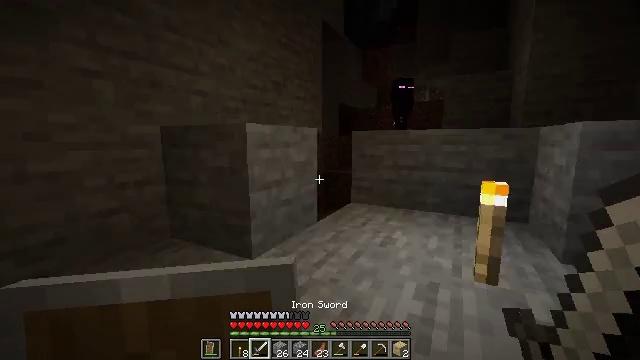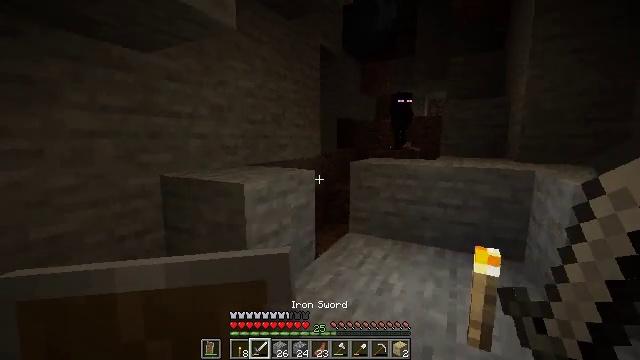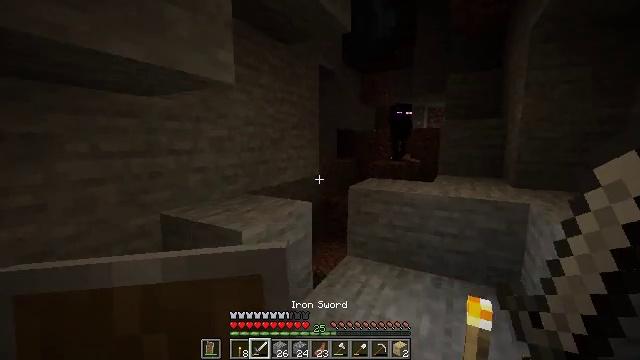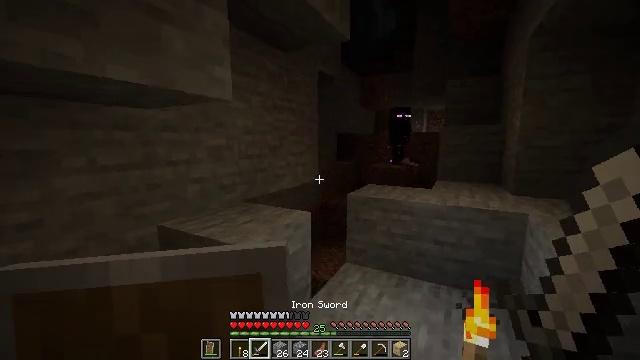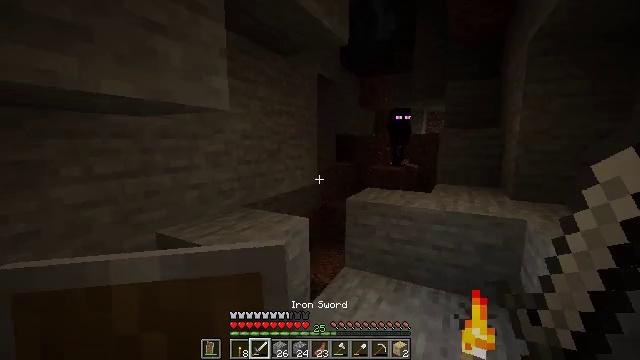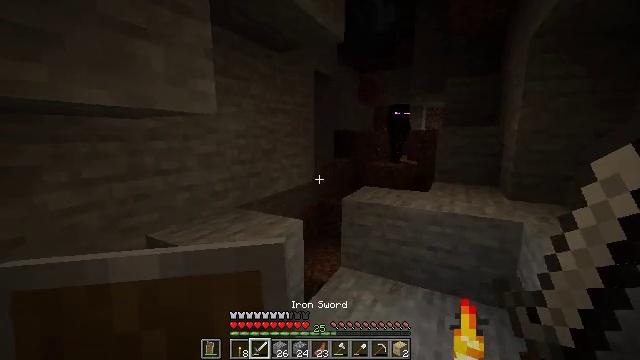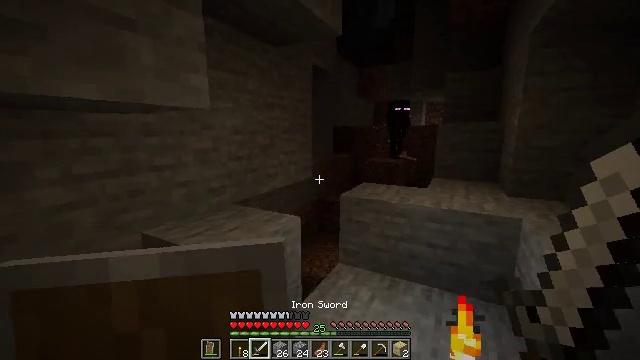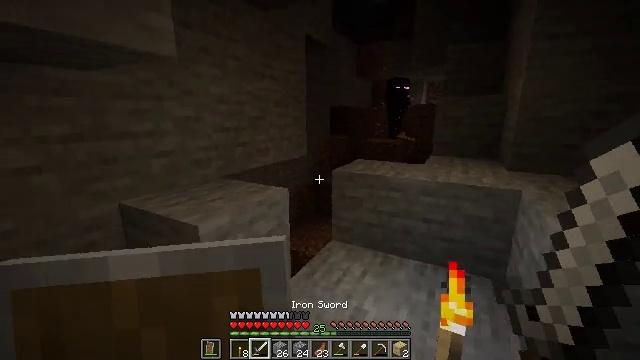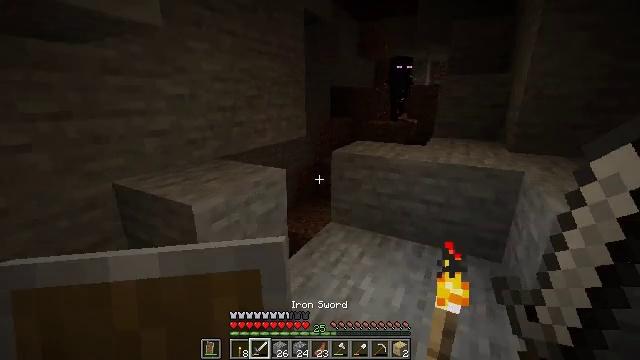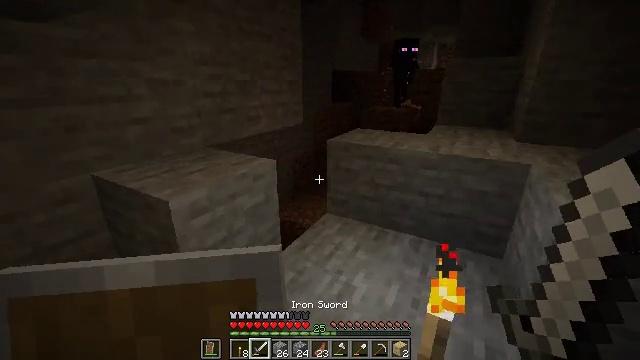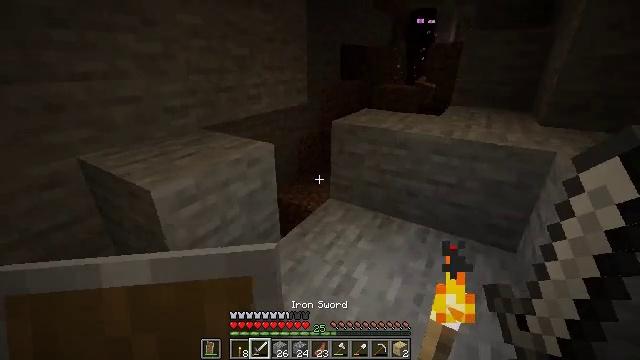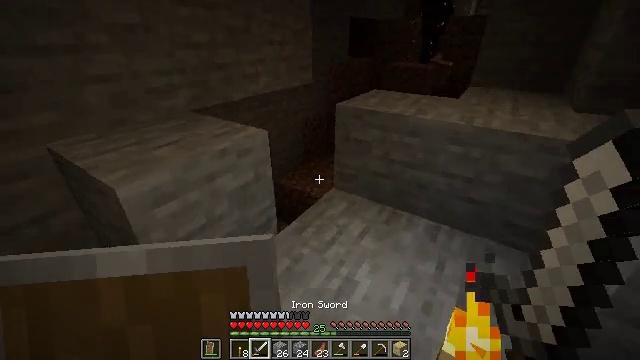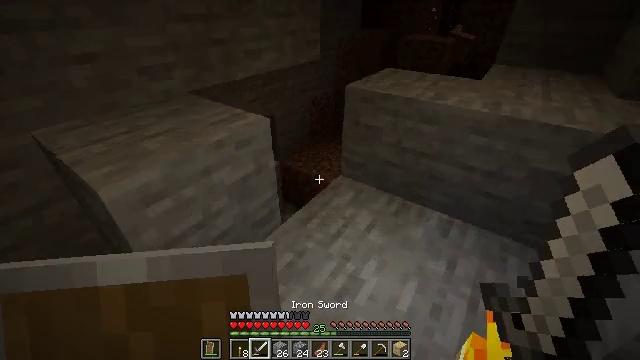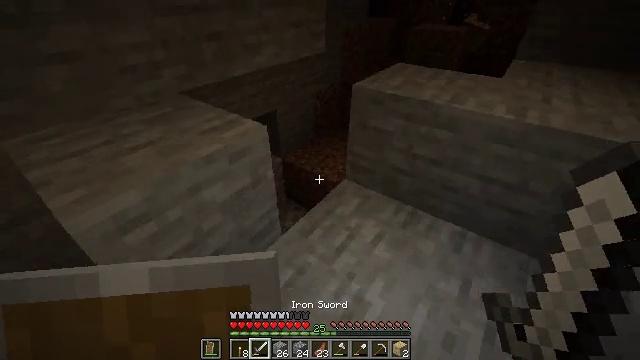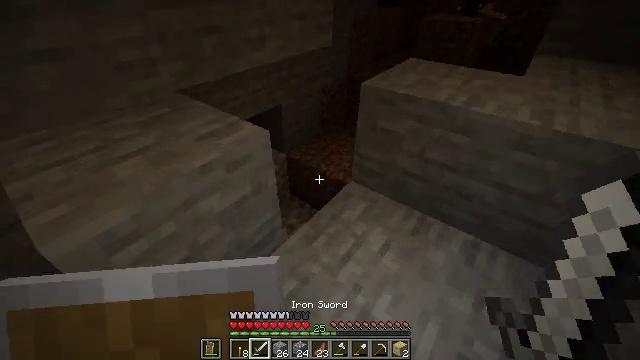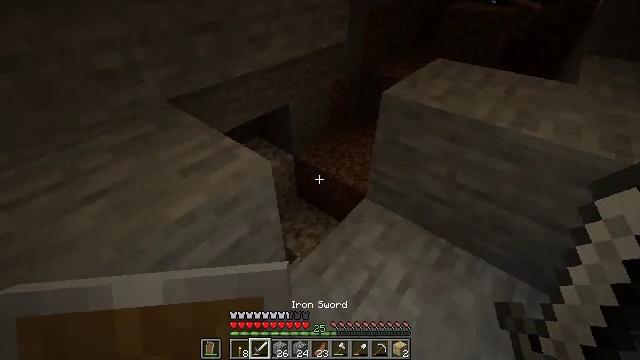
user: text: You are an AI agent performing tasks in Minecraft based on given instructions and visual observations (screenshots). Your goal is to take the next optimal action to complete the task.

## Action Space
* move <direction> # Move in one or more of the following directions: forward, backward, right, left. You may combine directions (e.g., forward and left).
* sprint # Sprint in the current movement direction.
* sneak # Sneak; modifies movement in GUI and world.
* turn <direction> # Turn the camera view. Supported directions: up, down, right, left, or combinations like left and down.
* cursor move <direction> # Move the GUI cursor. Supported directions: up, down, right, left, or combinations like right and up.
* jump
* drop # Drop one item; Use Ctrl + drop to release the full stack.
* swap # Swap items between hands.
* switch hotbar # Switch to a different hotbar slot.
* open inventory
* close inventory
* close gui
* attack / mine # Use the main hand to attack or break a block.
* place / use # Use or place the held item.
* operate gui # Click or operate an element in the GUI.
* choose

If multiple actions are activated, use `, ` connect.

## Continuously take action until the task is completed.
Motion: motion action
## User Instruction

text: Break the dirt block.
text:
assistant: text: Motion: move forward and move right, jump
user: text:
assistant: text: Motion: move forward and move right, jump
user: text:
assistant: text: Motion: move forward and move right, jump
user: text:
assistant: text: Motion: move forward and move right
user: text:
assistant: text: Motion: move forward and move right, turn down
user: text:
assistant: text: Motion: move forward and move right
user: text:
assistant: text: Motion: move forward and move right, turn down
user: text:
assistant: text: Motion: move forward and move right, turn down
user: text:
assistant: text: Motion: move forward, turn down
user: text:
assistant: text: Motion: move forward, turn left and down
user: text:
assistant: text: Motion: move forward, turn left and down
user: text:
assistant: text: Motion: move forward, turn left and down
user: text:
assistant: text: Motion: move forward, turn left and down
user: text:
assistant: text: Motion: move forward, turn left and down
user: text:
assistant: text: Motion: move forward, turn left and down
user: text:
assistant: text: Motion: move forward, turn left and down
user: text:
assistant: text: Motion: move forward and move right, turn left
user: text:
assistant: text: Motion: move forward and move right
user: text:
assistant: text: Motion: move forward and move right, turn left and down
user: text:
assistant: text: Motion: move forward and move right, turn left and down
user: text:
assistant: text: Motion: move forward and move right, turn down, jump
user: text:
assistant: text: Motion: move right, turn down, jump
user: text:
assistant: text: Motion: move right, turn left and down, jump
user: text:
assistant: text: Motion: move right, turn left and down, jump
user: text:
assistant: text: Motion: move right, turn left and down
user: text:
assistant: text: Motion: move right, turn left and down
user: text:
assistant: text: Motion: turn left
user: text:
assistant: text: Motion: turn left
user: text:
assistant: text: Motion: no_op
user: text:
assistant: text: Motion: turn left